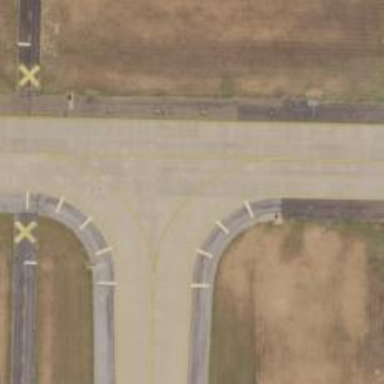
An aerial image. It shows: View of taxiway at the airport.